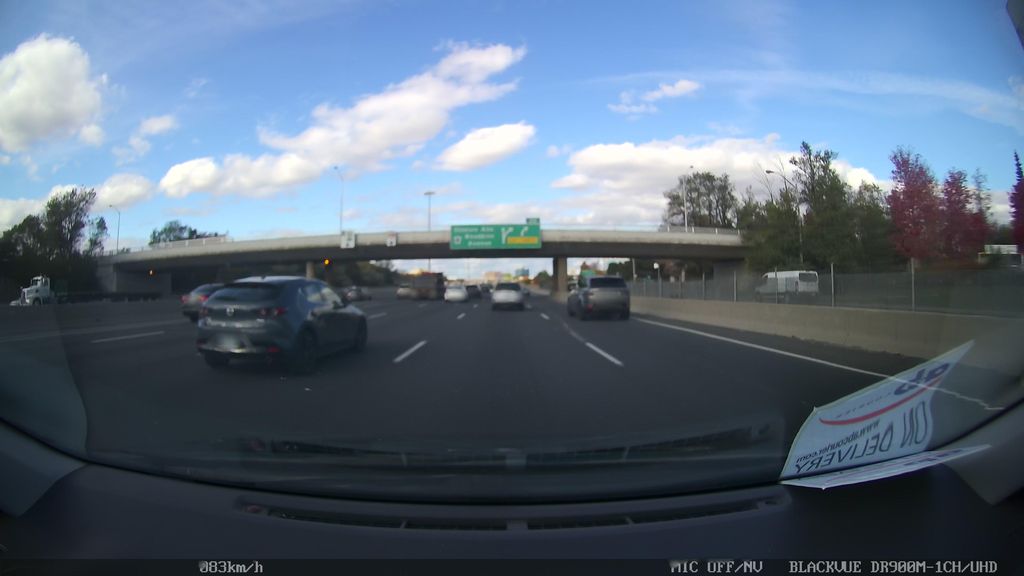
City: toronto